七年级 · 度量几何学
6张如图1的长为 $a$, 宽为 $b(a>b)$ 的小长方形纸片, 按图2方式不重叠地放在矩形 $A B C D$ 内, 未被覆盖的部分(两个矩形)用阴影表示. 设左上角与右下角的阴影部分的面积的差为 $S$, 当 $B C$ 的长度变化时, 按照同样的放置方式, $S$ 始终保持不变, 则 $a$, $b$ 满足 ( )

图1

图2

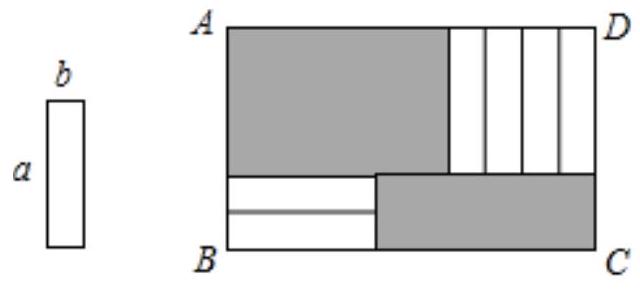
A. $a=2 b$
B. $a=3 b$
C. $a=4 b$
D. $a=b$

答案: A
解析: 【答案】 $A$

【解析】

【分析】

此题考查了整式的混合运算的应用有关知识, 表示出左上角与右下角部分的面积, 求出之差, 根据差与 $B C$ 无关即可求出 $a$ 与 $b$ 的关系式.

【解答】

解: 左上角阴影部分的长为 $A E$, 宽为 $A F=a$, 右下角阴影部分的长为 $P C$, 宽为 $2 b$,

$\because A D=B C$, 即 $A E+E D=A E+4 b, B C=B P+P C=a+P C$

$\therefore A E+4 b=a+P C$,

$\therefore A E=a-4 b+P C$,

$\therefore$ 阴影部分面积之差 $S=A E \cdot A F-P C \cdot C G=a A E-2 b P C=a(a-4 b+P C)-2 b P C=$ $(a-2 b) P C+a^{2}-4 a b$,

则 $a-2 b=0$, 即 $a=2 b$.

故选 $A$.